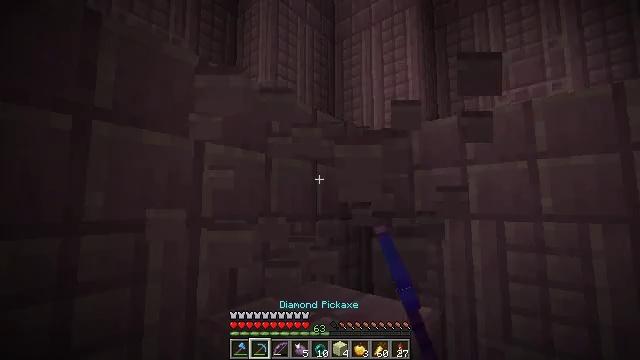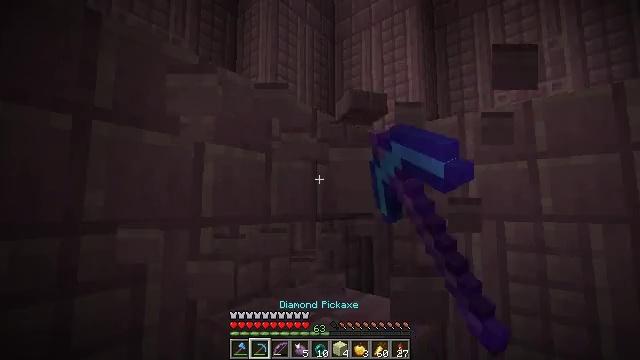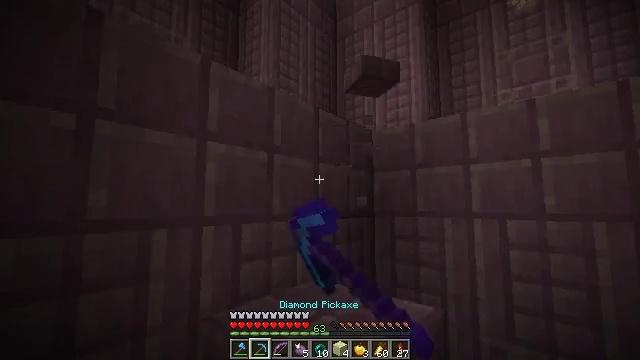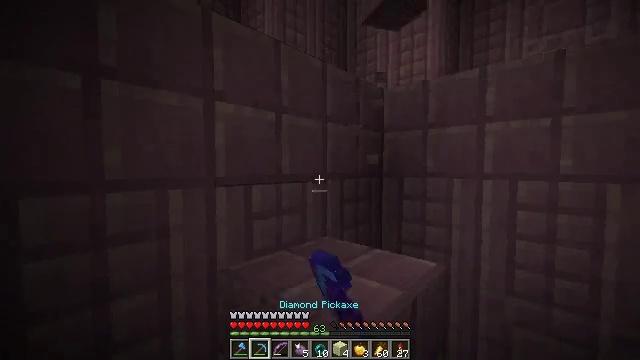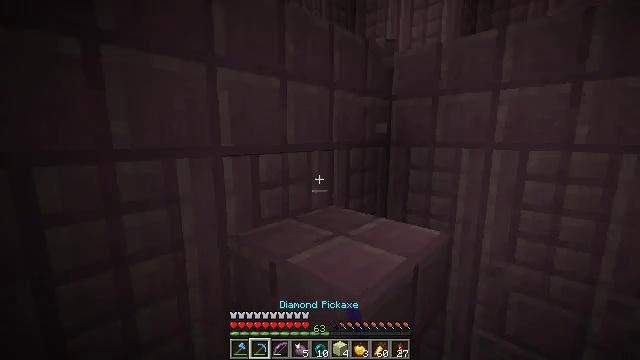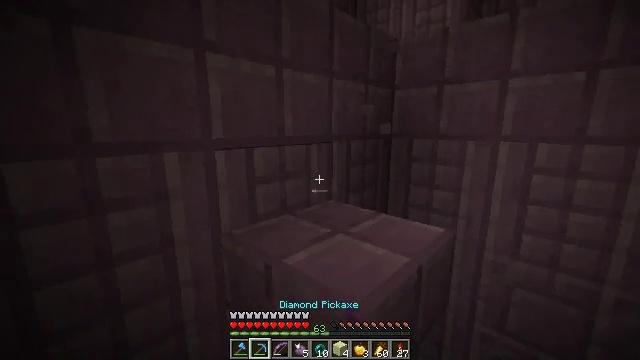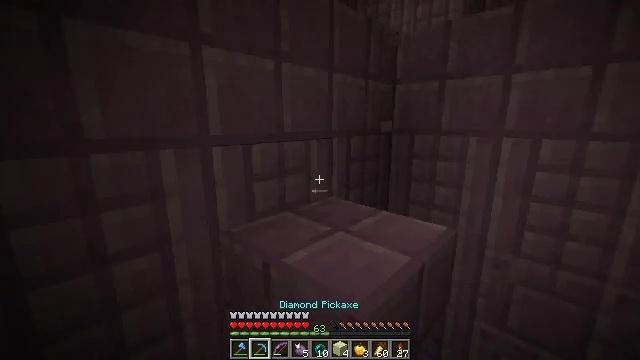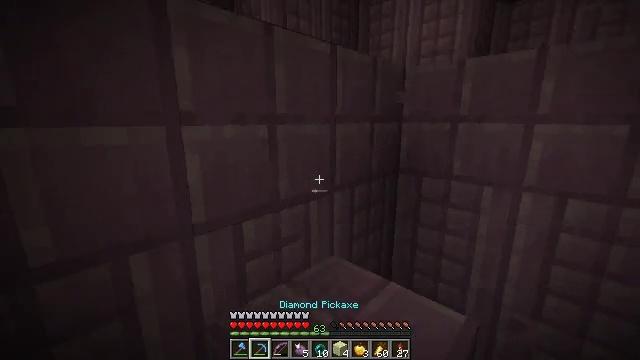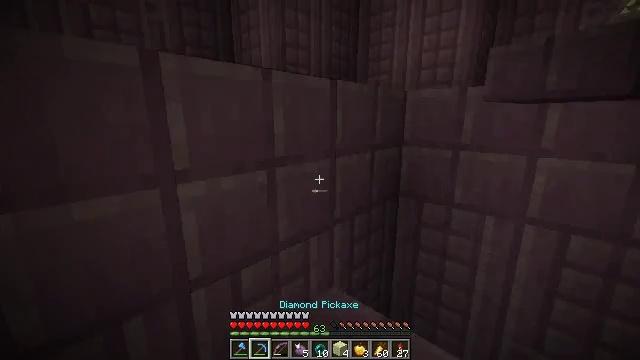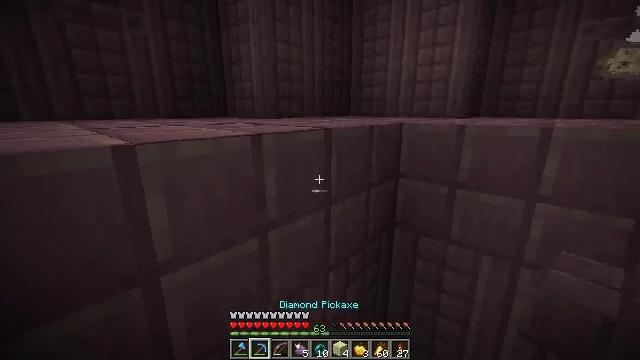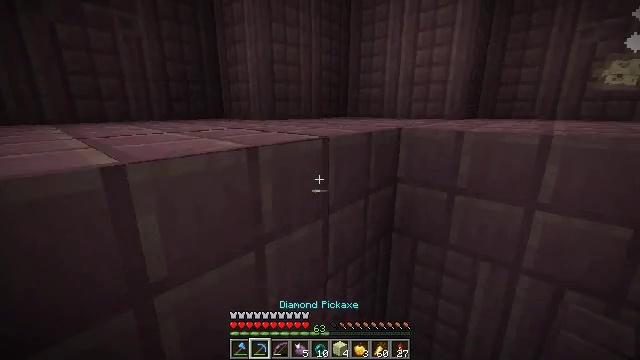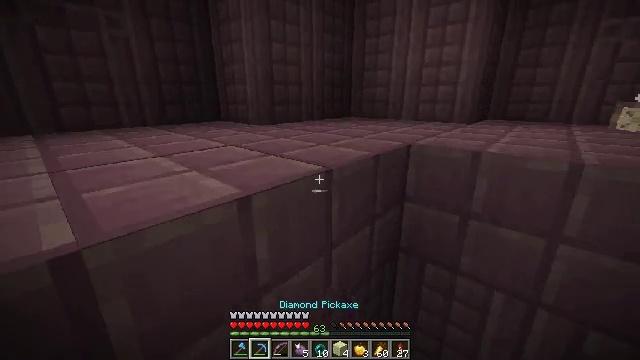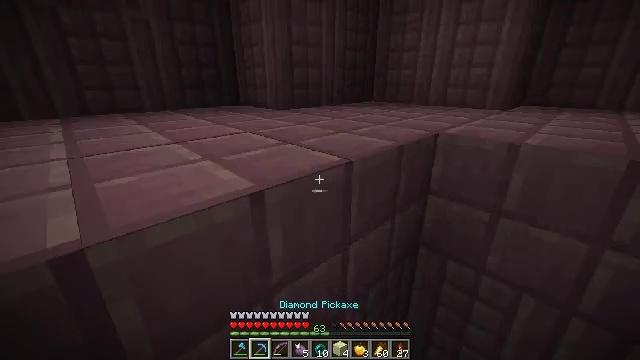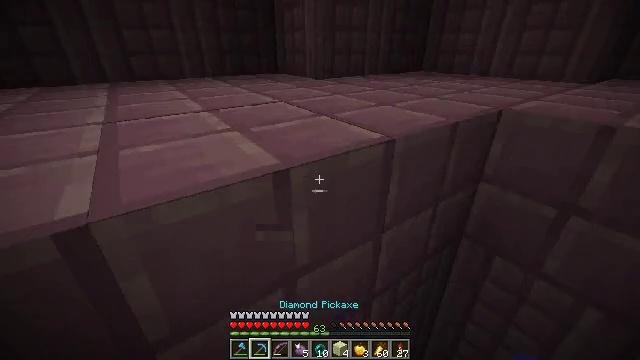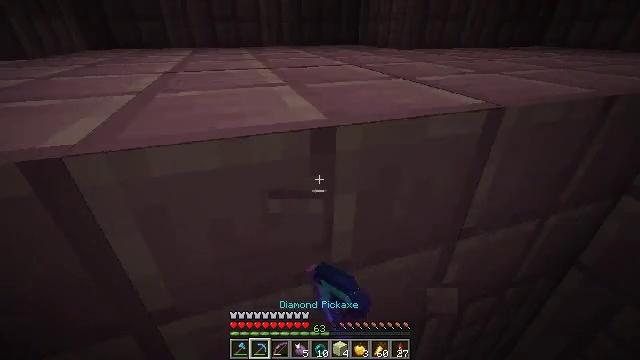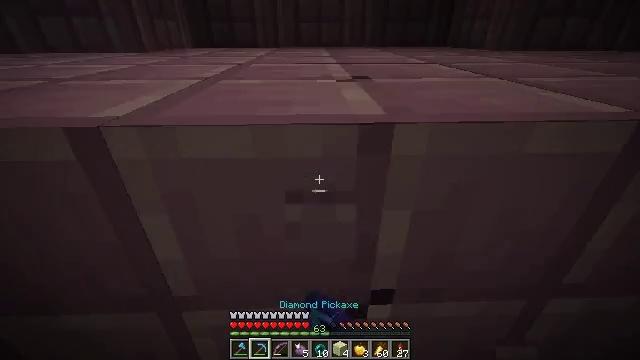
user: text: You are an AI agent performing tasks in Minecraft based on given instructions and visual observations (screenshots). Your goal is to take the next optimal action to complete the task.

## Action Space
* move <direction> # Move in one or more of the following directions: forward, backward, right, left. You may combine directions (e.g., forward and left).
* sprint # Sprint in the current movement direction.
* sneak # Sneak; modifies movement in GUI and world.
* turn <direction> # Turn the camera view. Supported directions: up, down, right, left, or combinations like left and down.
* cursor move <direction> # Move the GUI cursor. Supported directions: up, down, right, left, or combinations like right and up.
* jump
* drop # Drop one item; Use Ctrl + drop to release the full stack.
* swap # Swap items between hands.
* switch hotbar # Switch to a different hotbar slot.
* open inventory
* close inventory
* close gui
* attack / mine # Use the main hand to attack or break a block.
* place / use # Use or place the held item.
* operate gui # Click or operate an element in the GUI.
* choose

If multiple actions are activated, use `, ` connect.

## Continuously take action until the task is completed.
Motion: motion action
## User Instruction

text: Attack the purpur block to obtain it.
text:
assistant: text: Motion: attack / mine
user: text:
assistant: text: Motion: attack / mine
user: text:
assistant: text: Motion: turn left and down
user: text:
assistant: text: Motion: turn left and down
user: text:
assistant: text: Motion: move forward, turn down
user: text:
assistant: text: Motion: move forward, turn down
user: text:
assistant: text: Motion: move forward, jump
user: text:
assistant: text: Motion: move forward, jump
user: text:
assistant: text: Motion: move forward, turn right and down, jump
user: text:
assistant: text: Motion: move forward, jump
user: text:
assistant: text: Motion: move forward, turn down, jump
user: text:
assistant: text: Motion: move forward, turn left and down
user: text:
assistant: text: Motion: move forward, turn left and down, attack / mine
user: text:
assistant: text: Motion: move forward, turn left and down, attack / mine
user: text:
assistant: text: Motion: turn left, attack / mine
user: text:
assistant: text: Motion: turn left and up, attack / mine
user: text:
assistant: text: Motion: turn left, attack / mine
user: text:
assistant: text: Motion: attack / mine
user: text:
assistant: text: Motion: attack / mine
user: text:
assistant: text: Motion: attack / mine
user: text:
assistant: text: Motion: attack / mine
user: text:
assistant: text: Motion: attack / mine
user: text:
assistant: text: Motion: attack / mine
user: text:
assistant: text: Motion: attack / mine
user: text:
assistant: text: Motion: turn left and down, attack / mine
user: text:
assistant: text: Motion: attack / mine